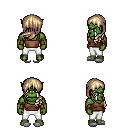
a pixel art fantasy rpg character, male body template, orc, green skin, brown pirate shirt, white pants, white blonde left-swept hairstyle, cloth bracers, white slippers, four views (front, back, left, right), 2x2 character sprite sheet, small pixel art, hard edges, no anti-aliasing